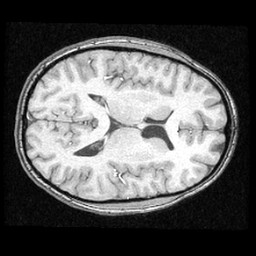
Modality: T1w
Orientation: axial
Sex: female
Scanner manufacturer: ge
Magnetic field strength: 1.5 T
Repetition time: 21 s
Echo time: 0.008 s